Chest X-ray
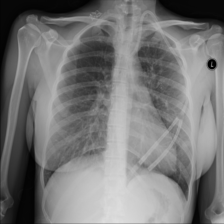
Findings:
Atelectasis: negative
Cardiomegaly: negative
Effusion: negative
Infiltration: positive
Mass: negative
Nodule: negative
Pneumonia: negative
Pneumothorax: negative
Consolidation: negative
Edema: positive
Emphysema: negative
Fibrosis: negative
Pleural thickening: negative
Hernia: negative